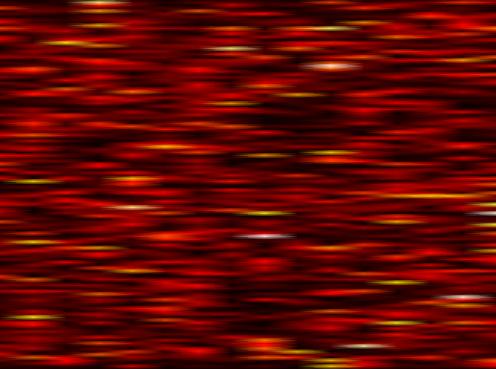
Label: FBMC